Interaction volume radius: 5 \u00c5
Interaction volume height: 15 \u00c5
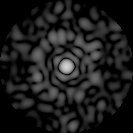
Disorder parameter: 0.808